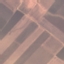
Land use / land cover class: AnnualCrop